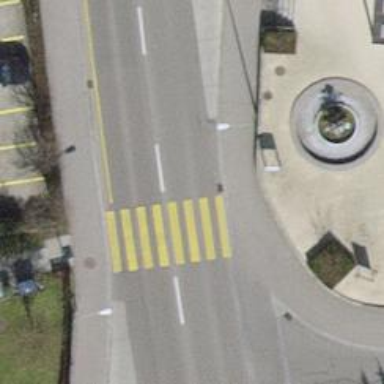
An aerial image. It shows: Uncontrolled crossing on the road.